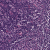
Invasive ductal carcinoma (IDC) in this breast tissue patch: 0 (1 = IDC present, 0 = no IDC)